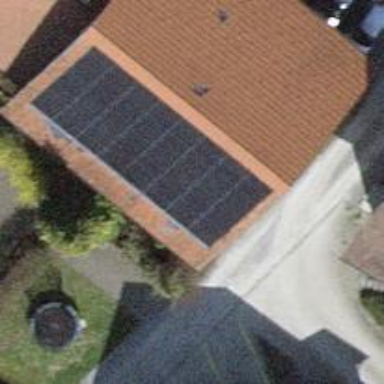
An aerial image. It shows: Small solar photovoltaic panel generator on the roof.